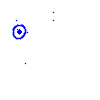
Particle: pion